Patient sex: M
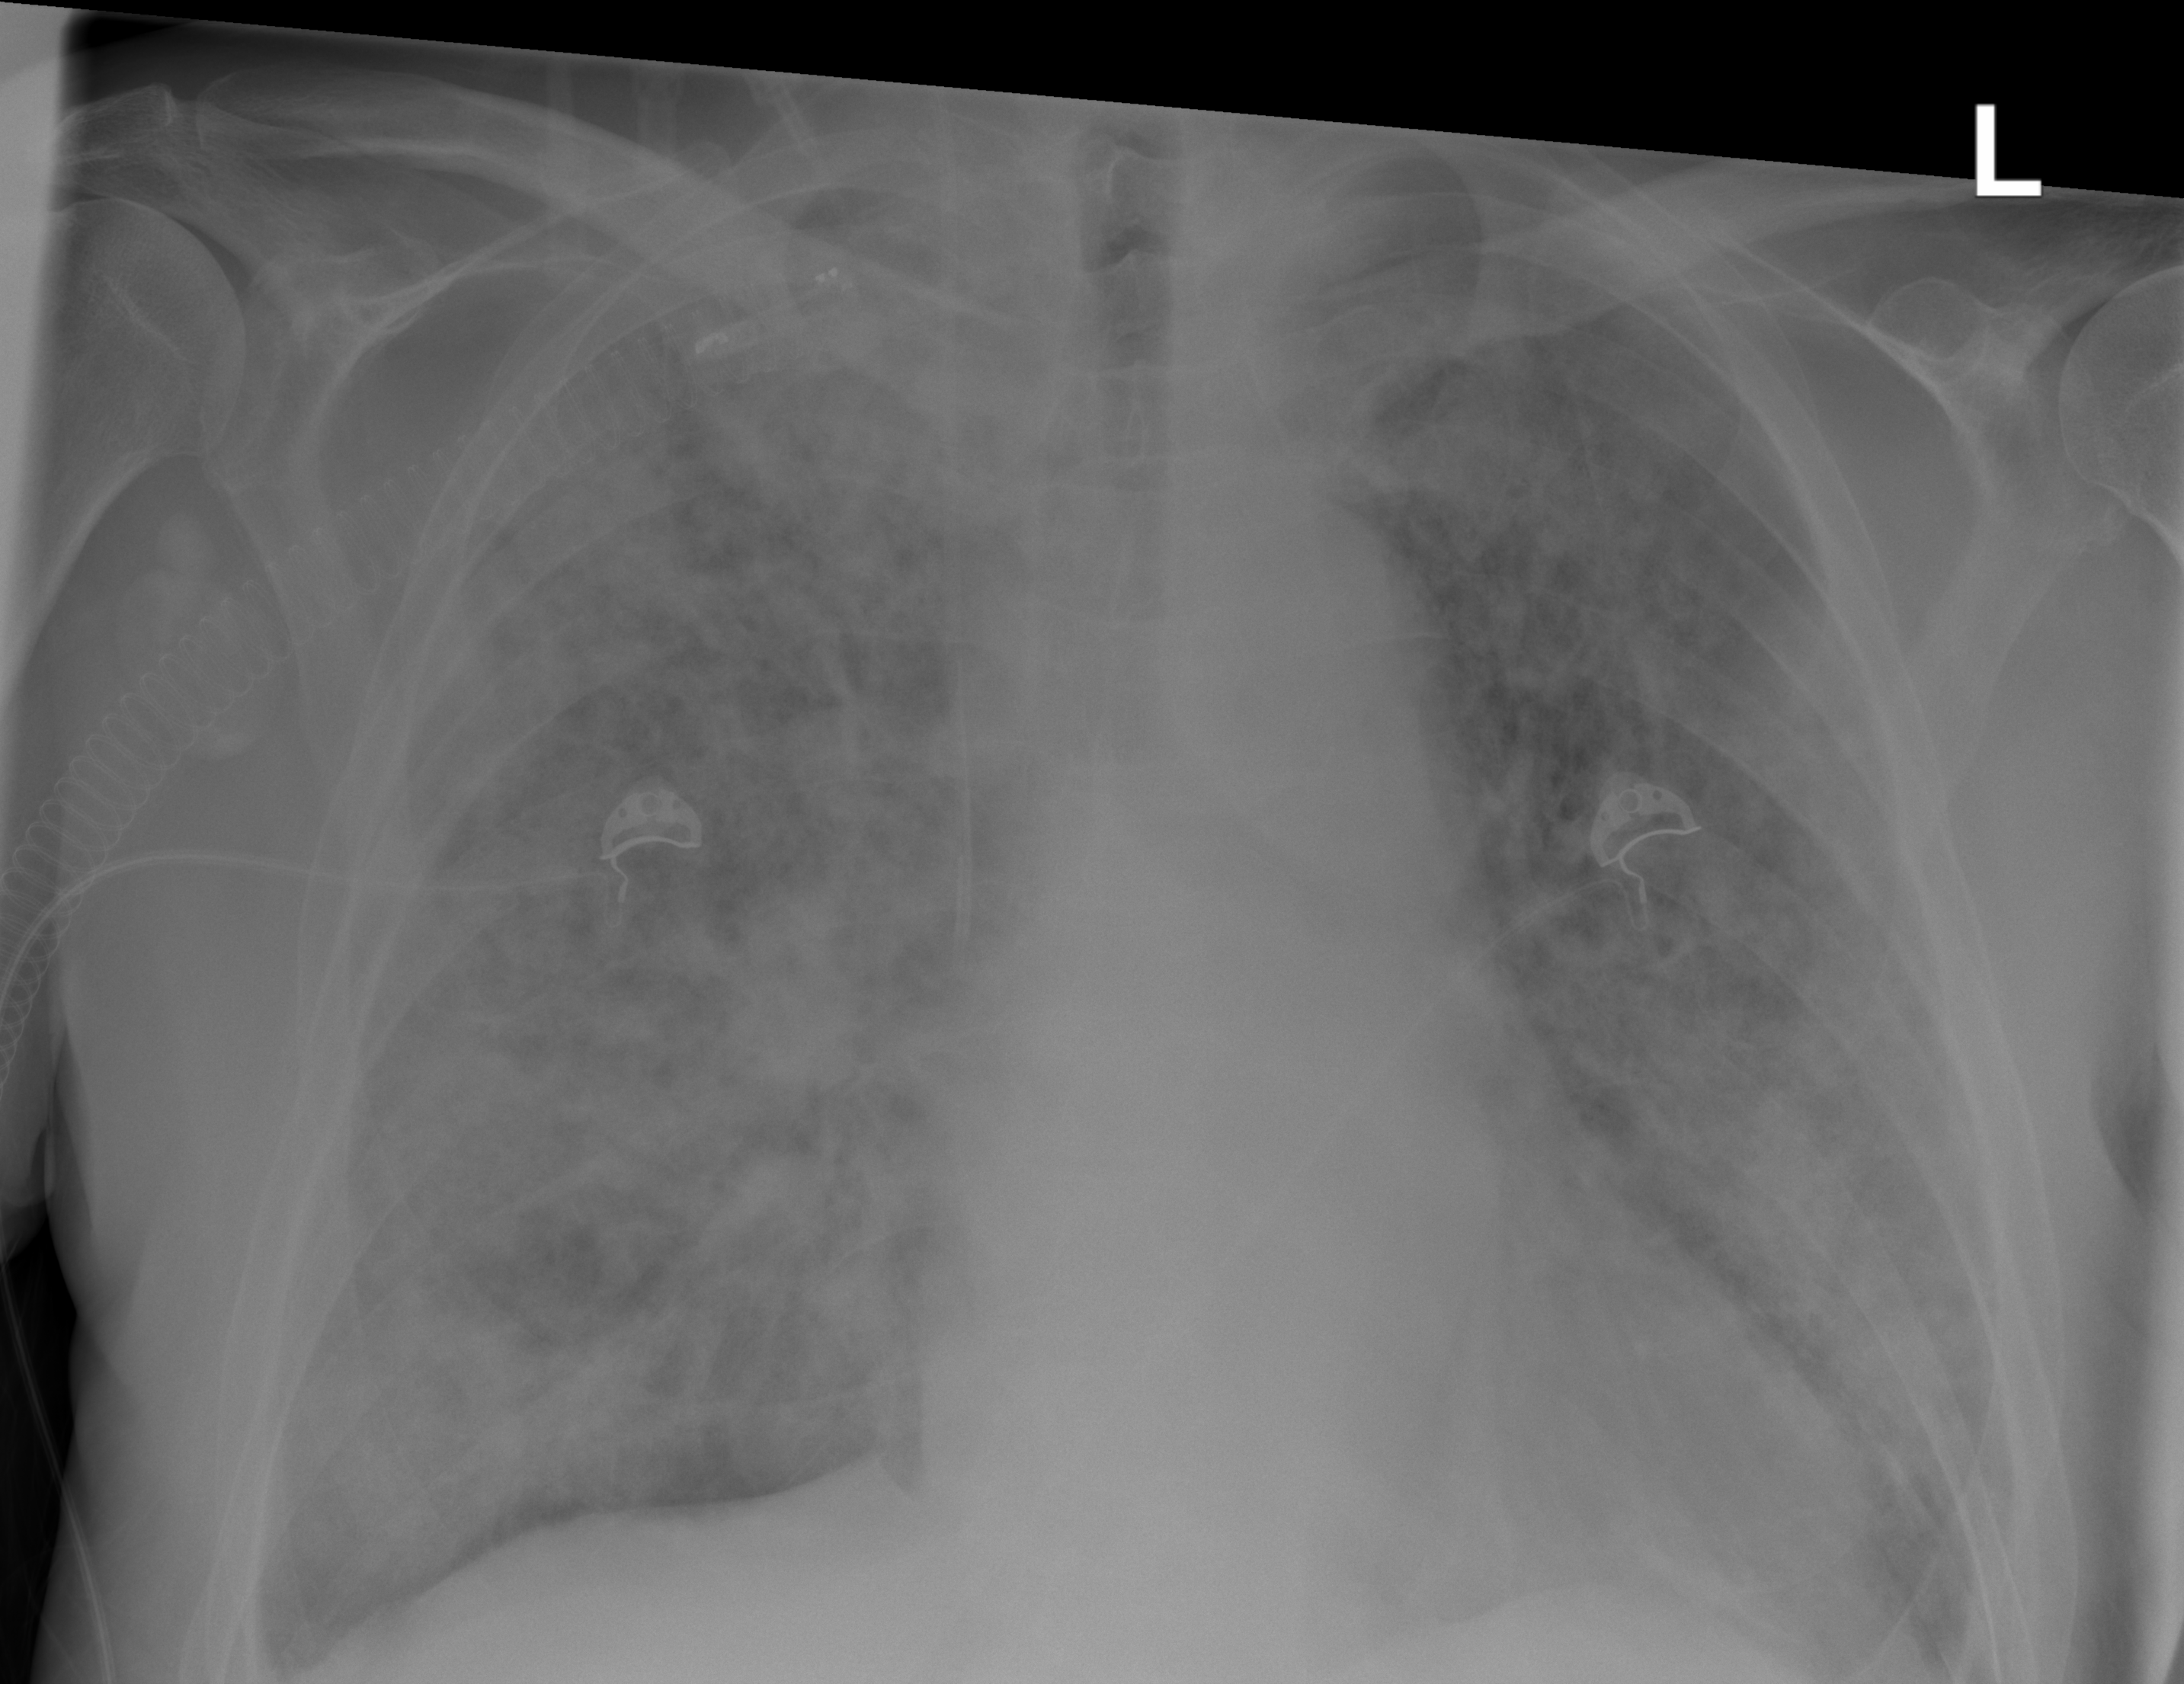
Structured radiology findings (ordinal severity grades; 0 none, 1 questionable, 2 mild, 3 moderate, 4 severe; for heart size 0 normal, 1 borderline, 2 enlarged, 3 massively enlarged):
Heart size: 0
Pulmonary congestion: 2
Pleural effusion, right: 1
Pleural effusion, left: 1
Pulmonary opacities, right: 3
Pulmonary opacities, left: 3
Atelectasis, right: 3
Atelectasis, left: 3